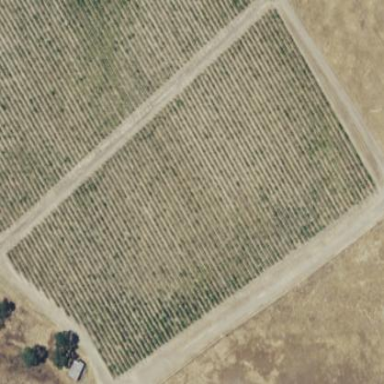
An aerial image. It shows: Vineyard where grapes are grown.